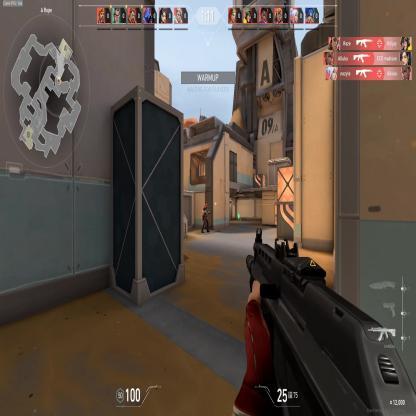
Label: enemy